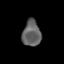
Tissue: skin
Cell type: Epithelial cells
Senescence score: 0.2618
Nuclear area (px): 466
Mean DAPI intensity: 97.326